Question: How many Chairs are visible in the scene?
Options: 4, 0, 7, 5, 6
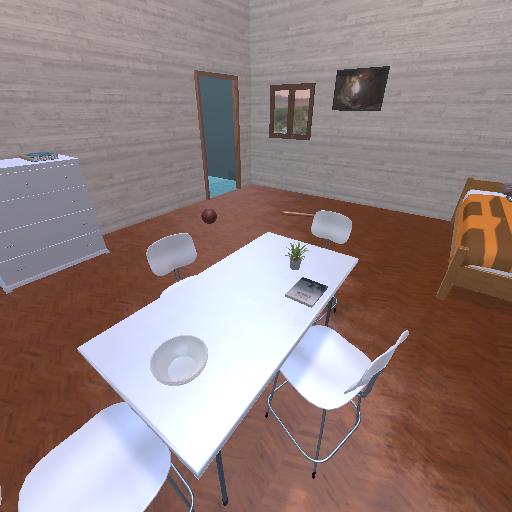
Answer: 4